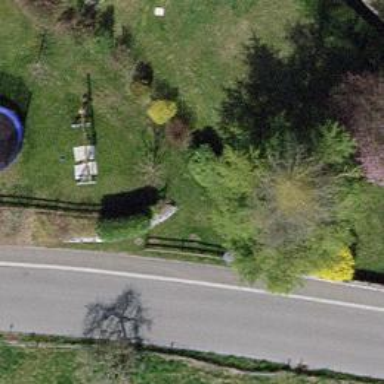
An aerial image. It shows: Hedge acting as barrier.